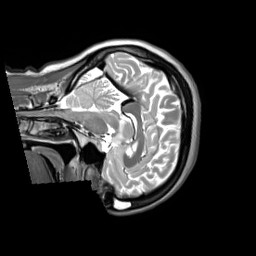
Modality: T2w
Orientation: sagittal
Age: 49
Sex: female
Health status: ill
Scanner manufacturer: siemens
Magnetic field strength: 3 T
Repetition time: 2.8 s
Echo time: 0.326 s